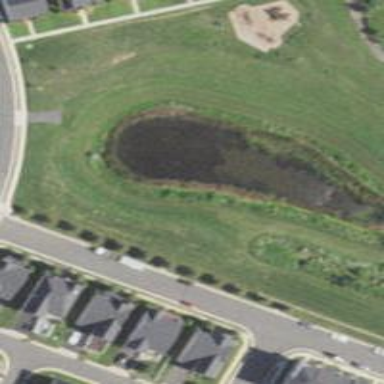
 creating natural and serene environment."